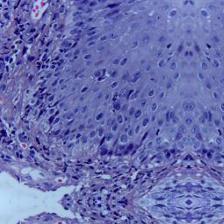
Diagnosis: Normal